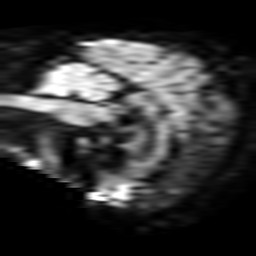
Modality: TRACE
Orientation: sagittal
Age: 81
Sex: male
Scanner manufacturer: philips
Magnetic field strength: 3 T
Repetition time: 3.339 s
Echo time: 0.076 s